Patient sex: M
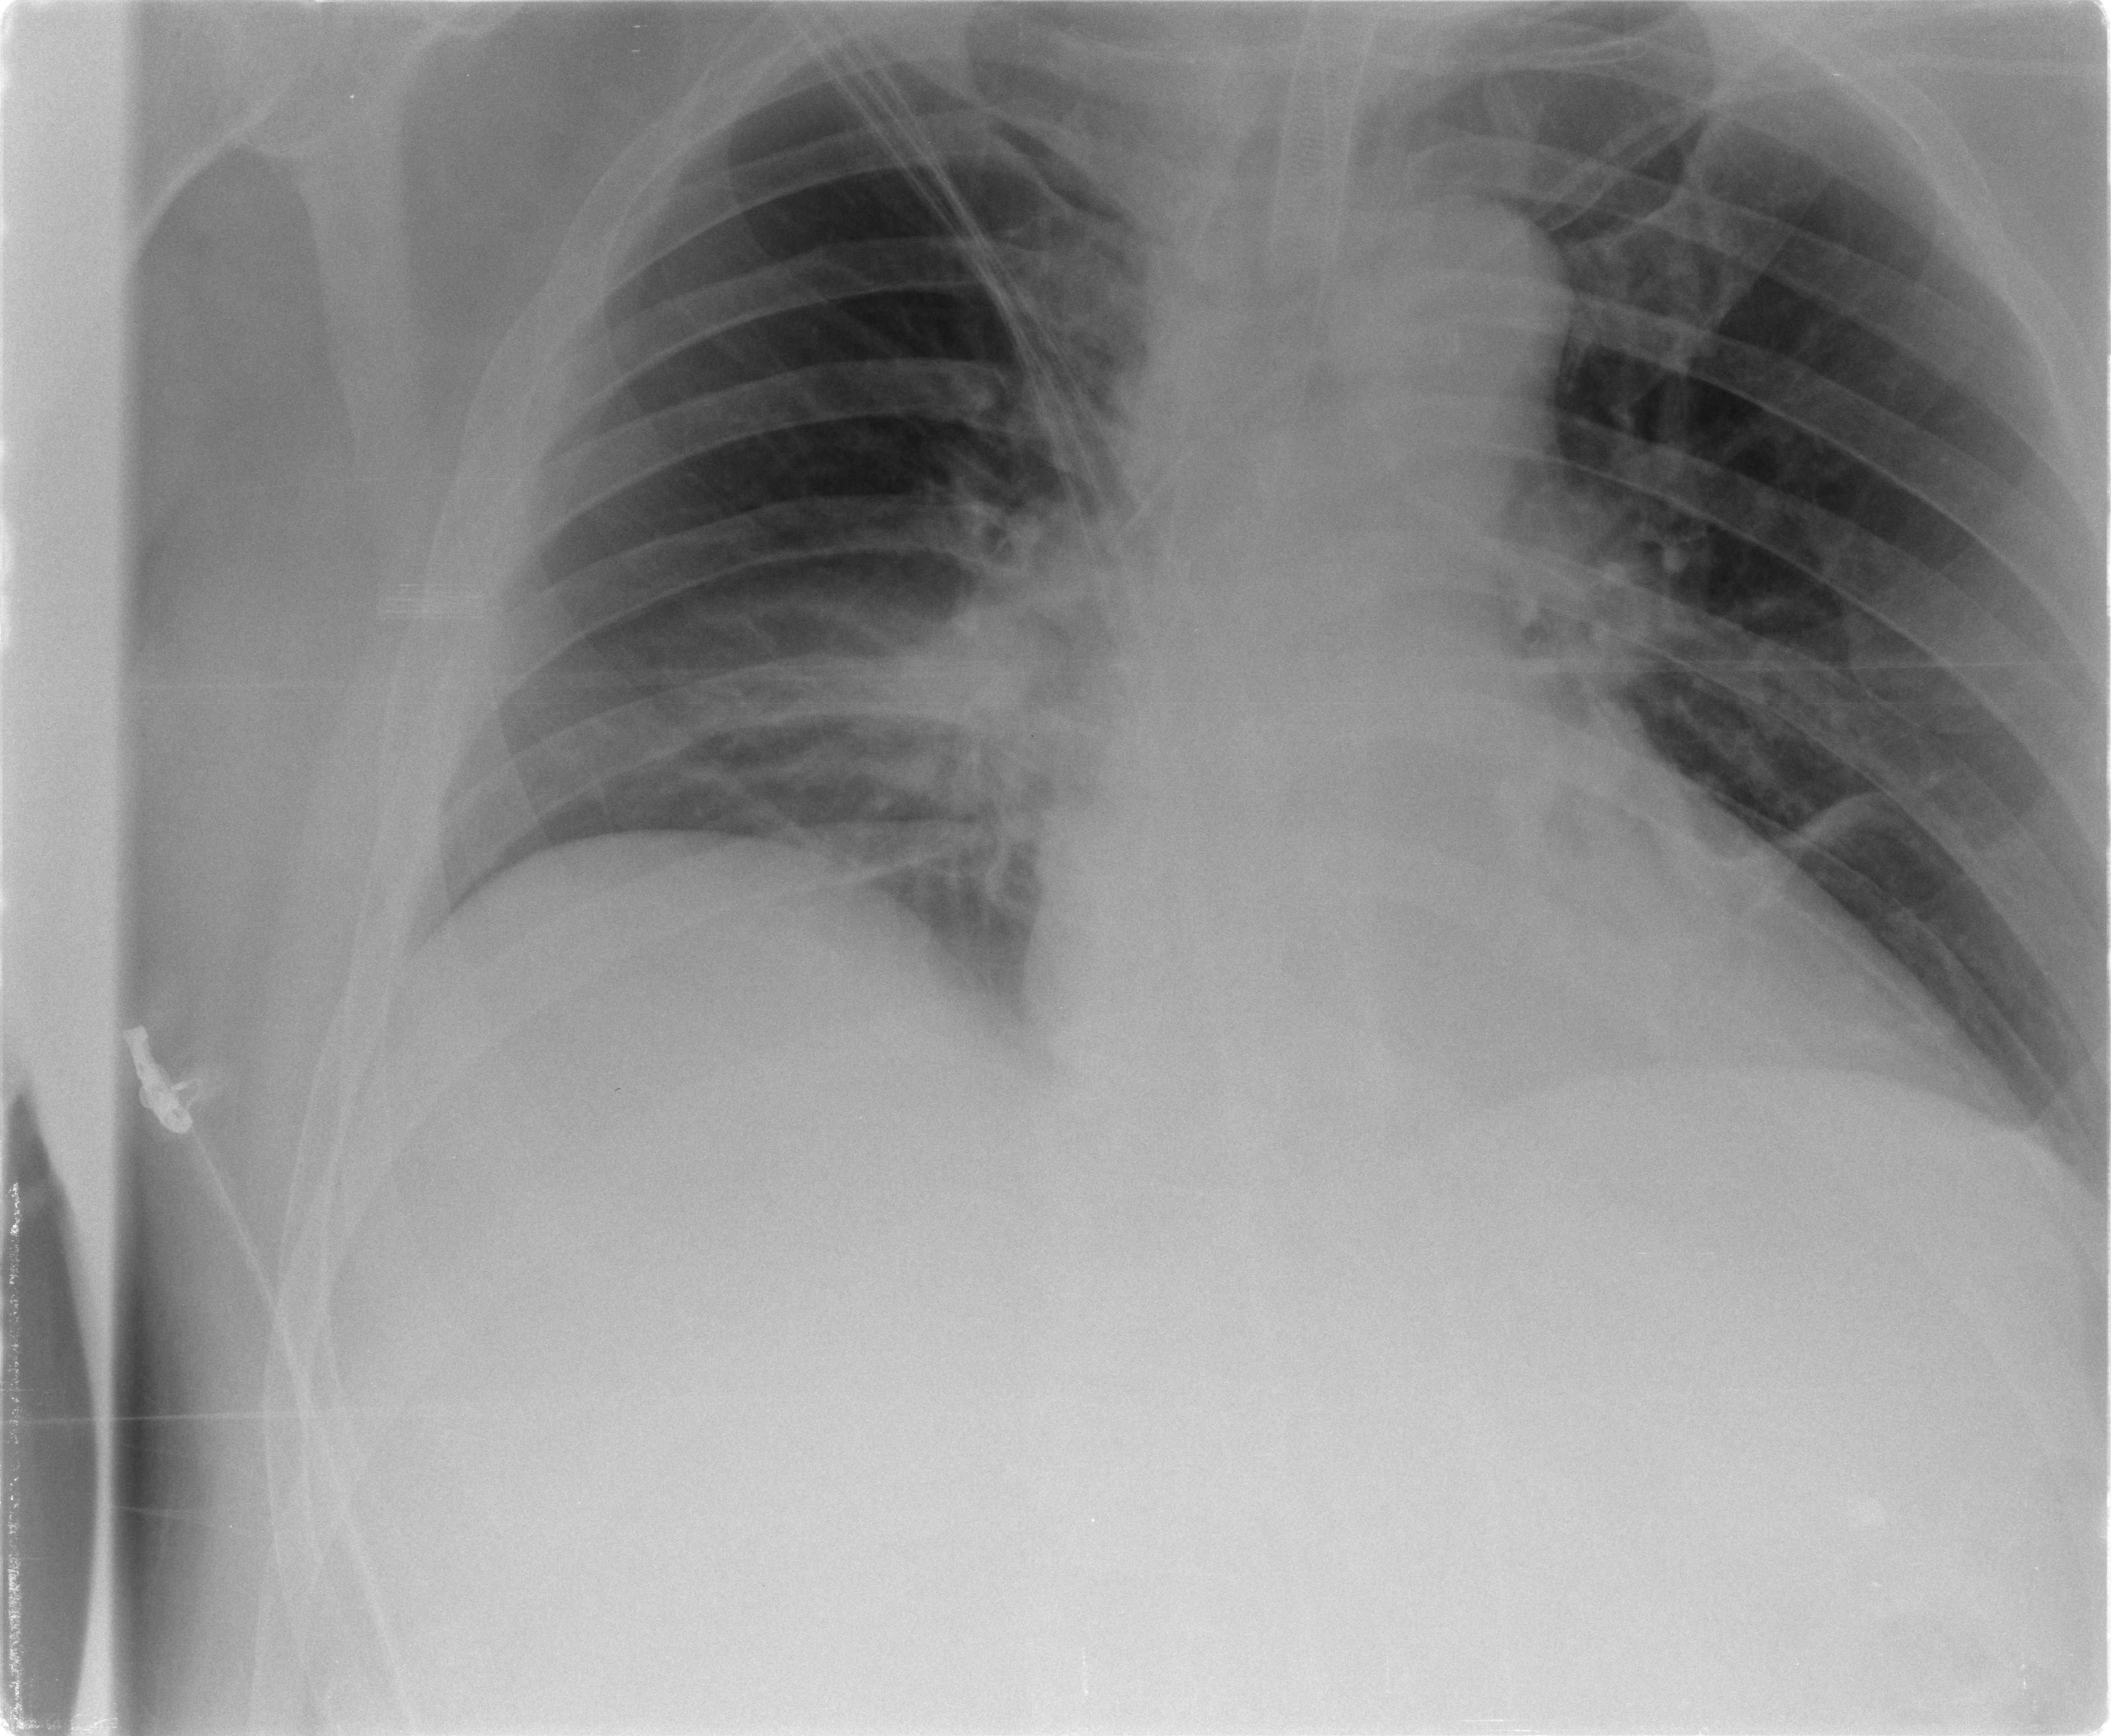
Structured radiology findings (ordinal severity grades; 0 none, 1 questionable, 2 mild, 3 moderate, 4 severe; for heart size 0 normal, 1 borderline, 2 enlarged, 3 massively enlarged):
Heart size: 0
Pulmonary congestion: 0
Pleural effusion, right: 0
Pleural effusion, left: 0
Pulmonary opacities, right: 2
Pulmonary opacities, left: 0
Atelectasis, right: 1
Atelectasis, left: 1